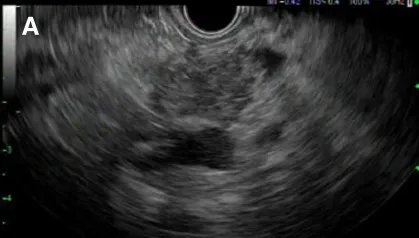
(A) Endoscopic ultrasound of pancreatic mass.
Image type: radiology (ultrasound)